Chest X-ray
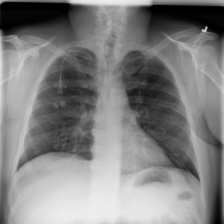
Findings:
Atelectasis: negative
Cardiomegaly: negative
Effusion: negative
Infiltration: positive
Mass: negative
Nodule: negative
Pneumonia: negative
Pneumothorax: negative
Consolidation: negative
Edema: negative
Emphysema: negative
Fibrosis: negative
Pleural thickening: negative
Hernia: negative